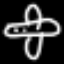
Label: airplane